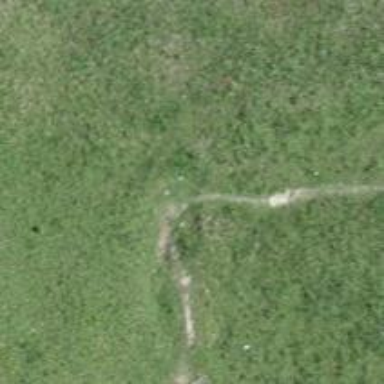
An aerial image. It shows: Grassy path with excellent trail visibility.